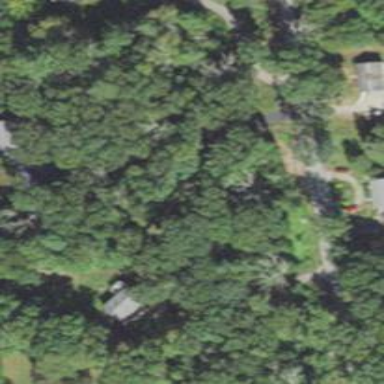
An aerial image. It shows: Residential driveway used as service road.